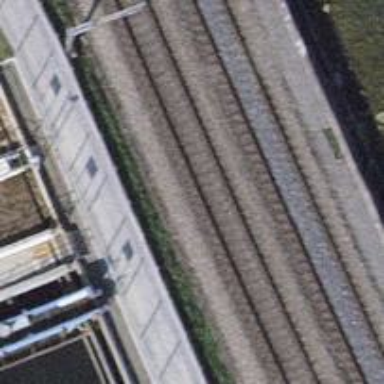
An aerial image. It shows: Single railway track with electrification through contact line.